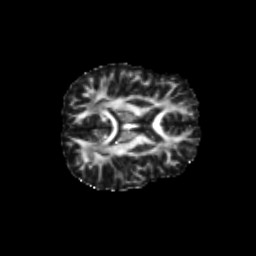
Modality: FA
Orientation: axial
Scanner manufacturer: siemens
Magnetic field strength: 3 T
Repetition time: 9.2 s
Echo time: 0.084 s